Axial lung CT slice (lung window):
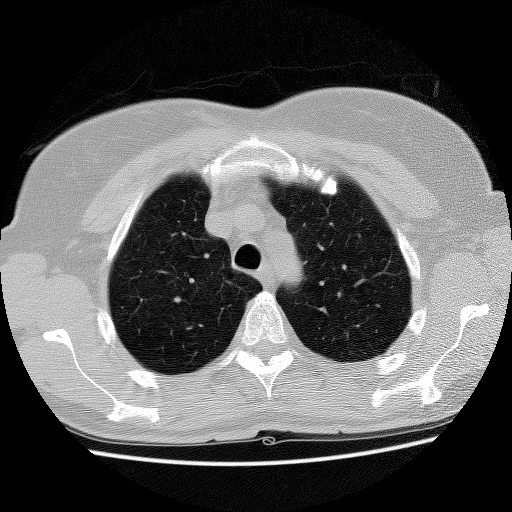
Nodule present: no